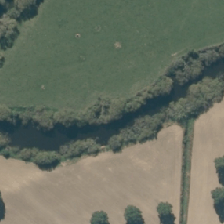
Land cover: lake_pond